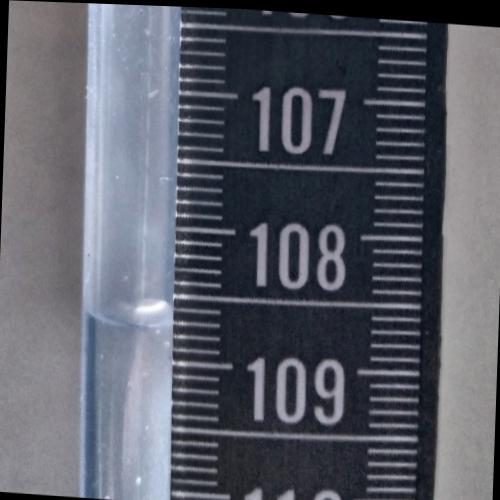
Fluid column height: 108.7 cm